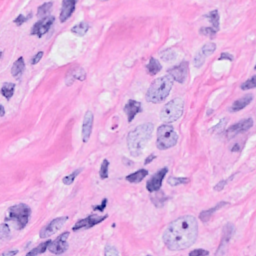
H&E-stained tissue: Breast